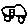
Label: car